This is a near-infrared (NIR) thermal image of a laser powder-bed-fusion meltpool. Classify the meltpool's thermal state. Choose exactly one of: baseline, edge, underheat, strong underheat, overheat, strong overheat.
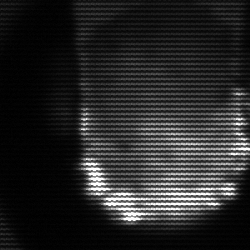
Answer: baseline